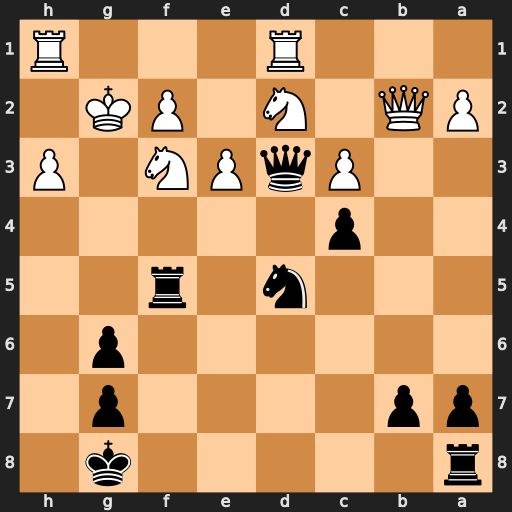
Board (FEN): r5k1/pp4p1/6p1/3n1r2/2p5/2PqPN1P/PQ1N1PK1/3R3R
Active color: b
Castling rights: -
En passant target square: -
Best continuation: Nxe3+ fxe3 Qe2+ Kg3 Rxf3+ Nxf3 Qxb2